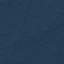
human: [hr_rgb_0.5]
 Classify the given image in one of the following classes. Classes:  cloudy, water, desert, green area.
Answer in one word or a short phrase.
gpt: green area